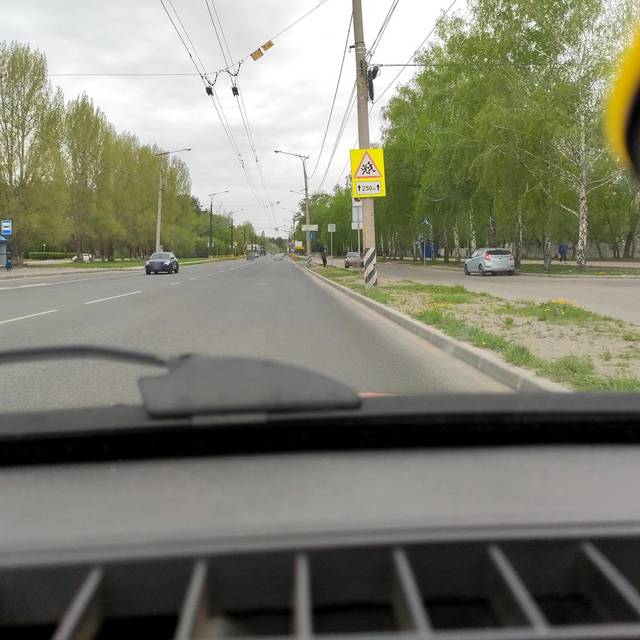
Region: Russia
Coordinates: 53.5, 49.412